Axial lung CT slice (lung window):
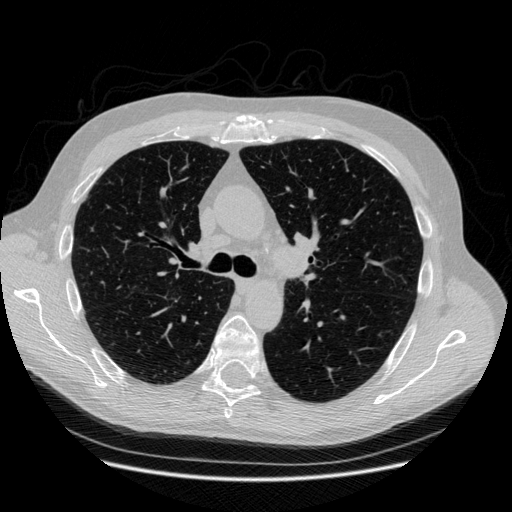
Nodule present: no